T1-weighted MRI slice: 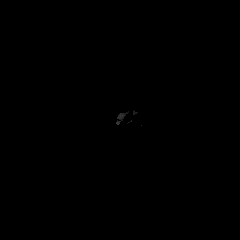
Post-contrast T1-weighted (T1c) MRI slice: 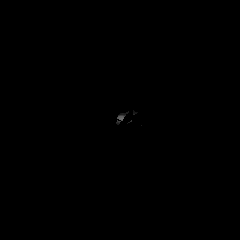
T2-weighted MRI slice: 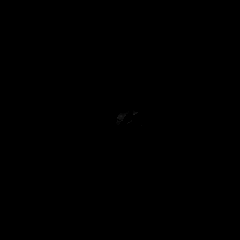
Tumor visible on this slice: no